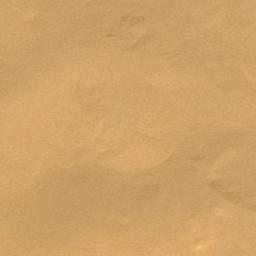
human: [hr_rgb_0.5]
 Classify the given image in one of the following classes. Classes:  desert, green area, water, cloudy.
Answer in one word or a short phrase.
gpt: desert